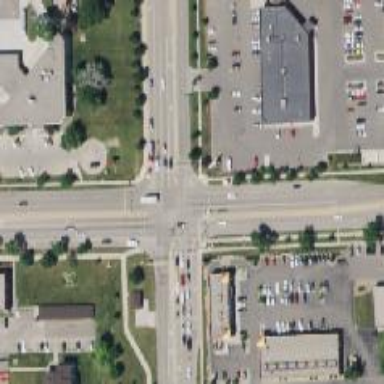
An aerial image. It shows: Marked road crossing.